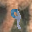
Label: 9